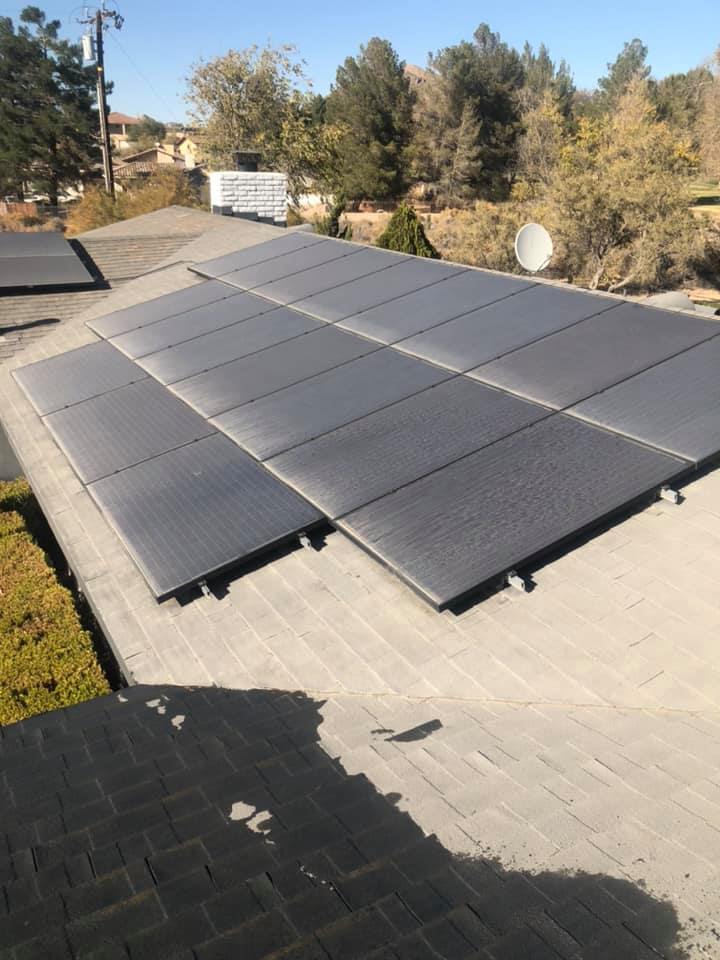
Label: Dusty